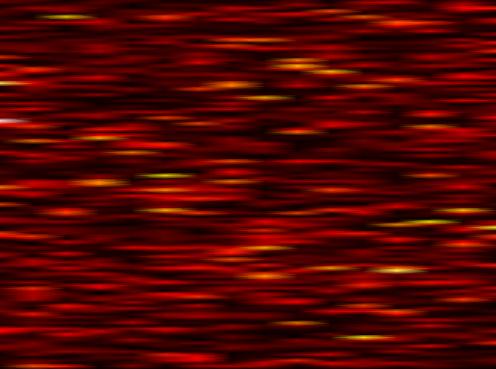
Label: UFMC